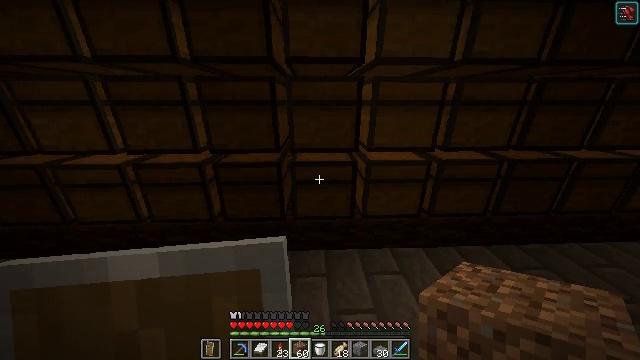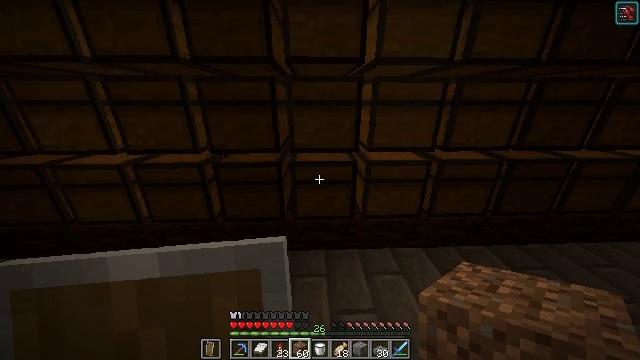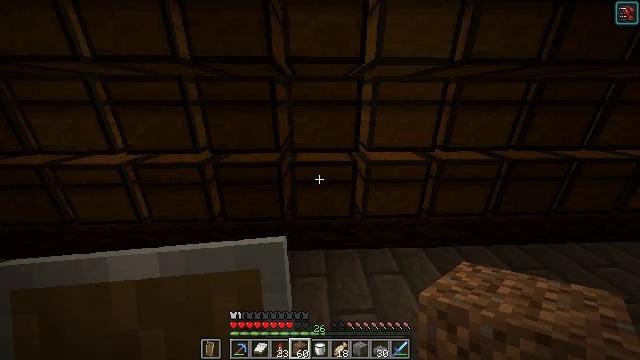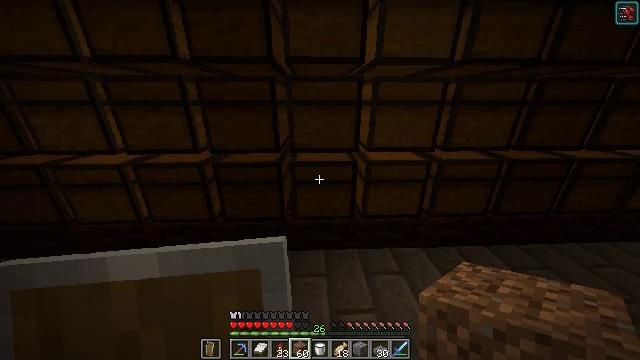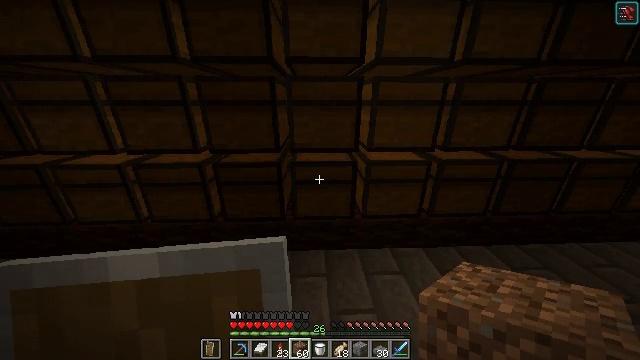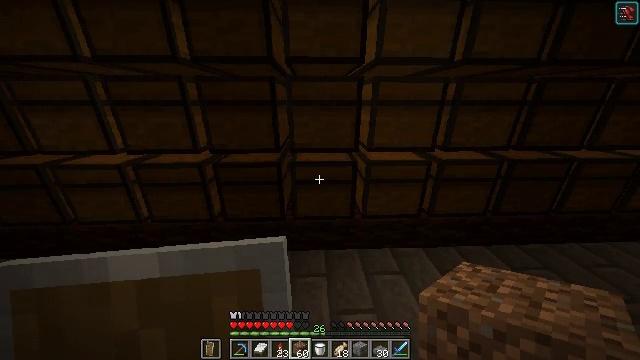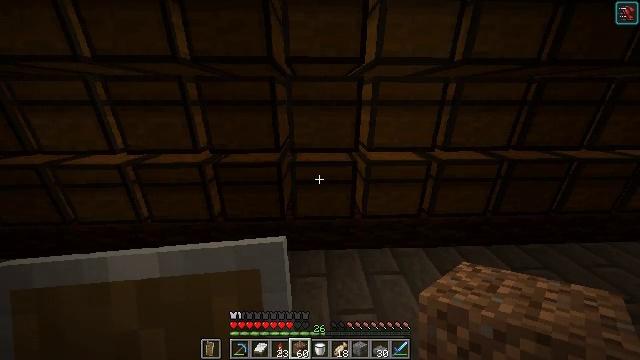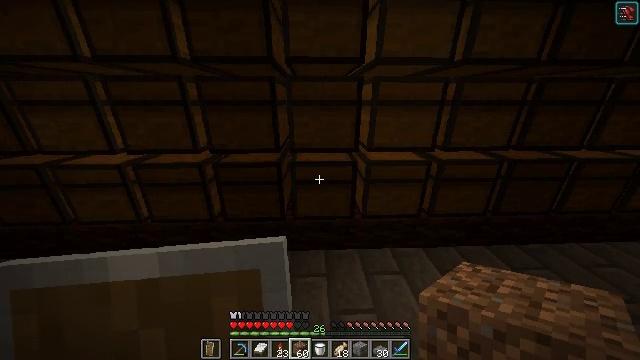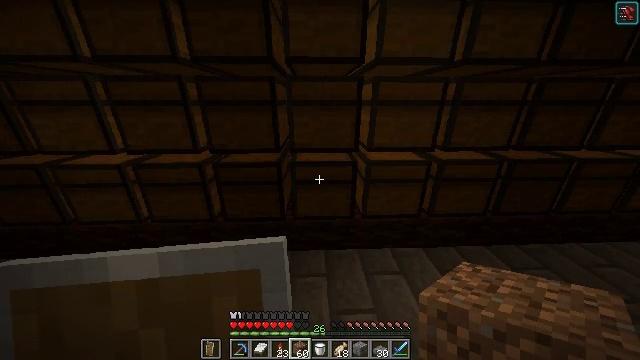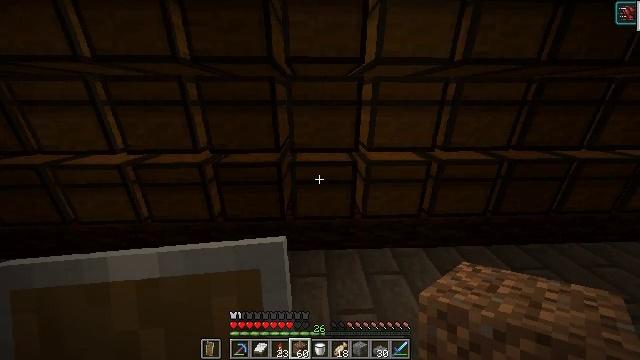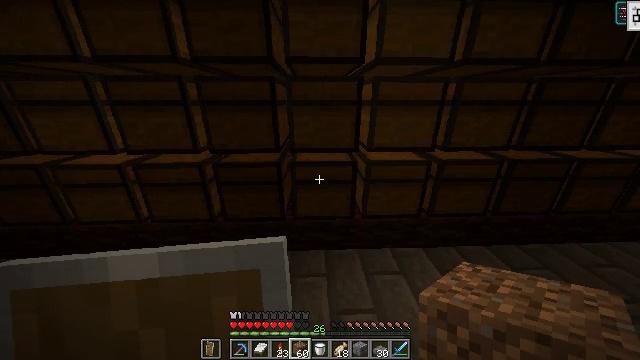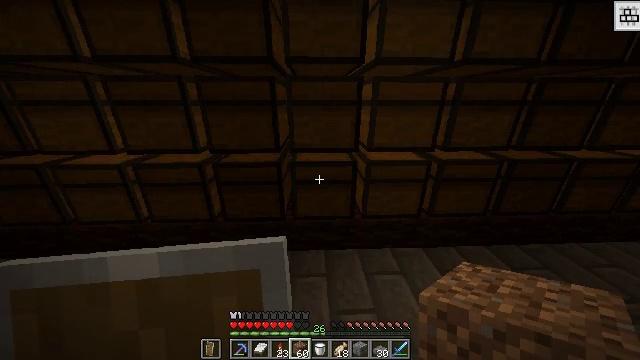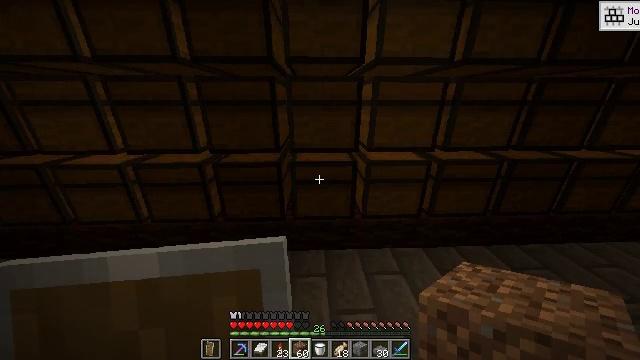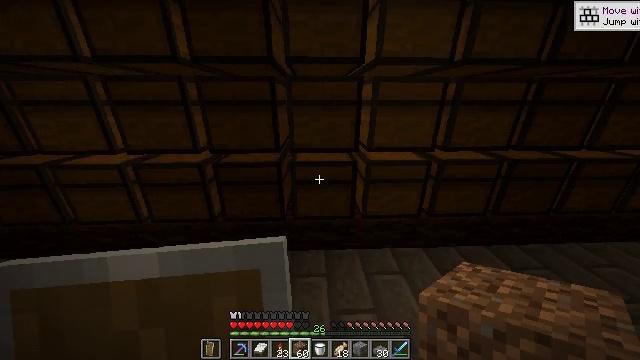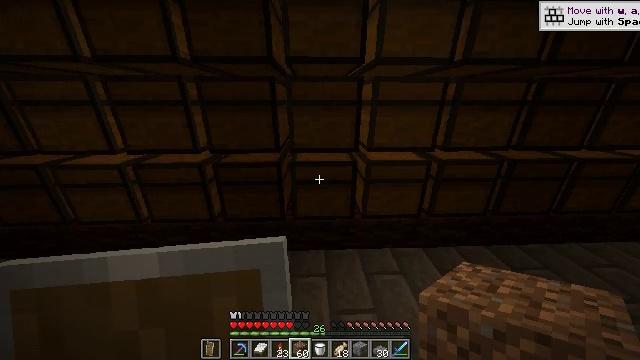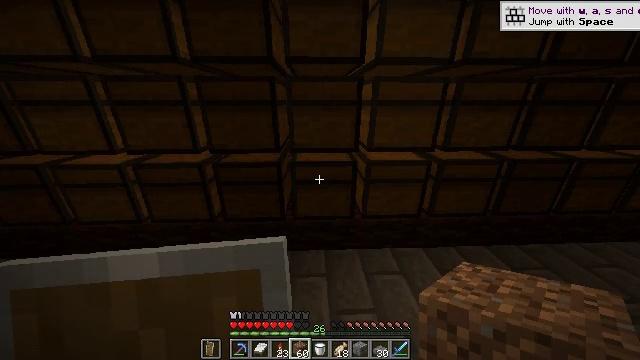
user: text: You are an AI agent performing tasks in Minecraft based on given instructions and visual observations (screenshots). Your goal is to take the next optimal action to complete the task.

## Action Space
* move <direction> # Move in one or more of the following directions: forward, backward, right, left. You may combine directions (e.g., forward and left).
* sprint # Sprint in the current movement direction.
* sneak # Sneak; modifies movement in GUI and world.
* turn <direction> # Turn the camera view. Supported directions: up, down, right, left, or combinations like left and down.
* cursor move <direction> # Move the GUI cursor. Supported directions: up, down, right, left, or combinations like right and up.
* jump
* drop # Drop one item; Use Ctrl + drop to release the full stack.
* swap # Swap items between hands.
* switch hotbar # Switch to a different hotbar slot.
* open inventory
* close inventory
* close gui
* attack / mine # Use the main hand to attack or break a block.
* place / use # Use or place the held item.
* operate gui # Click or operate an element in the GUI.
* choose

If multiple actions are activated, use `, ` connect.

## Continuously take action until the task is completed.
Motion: motion action
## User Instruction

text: Red dye helps to craft red concrete powder.
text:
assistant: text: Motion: attack / mine
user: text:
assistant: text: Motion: attack / mine
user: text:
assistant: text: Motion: attack / mine
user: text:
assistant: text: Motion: attack / mine
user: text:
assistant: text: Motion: attack / mine
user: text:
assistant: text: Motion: attack / mine
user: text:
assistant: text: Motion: attack / mine
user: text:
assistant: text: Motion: attack / mine
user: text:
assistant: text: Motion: attack / mine
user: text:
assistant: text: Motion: attack / mine
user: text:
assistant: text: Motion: attack / mine
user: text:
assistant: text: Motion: attack / mine
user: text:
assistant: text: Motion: attack / mine
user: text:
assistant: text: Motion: attack / mine
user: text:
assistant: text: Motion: attack / mine
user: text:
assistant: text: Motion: attack / mine
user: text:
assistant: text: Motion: attack / mine
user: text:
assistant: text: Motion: attack / mine
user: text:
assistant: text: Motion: attack / mine
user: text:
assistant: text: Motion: attack / mine
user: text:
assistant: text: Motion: attack / mine
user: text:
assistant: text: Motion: attack / mine
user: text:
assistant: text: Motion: attack / mine
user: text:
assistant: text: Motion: attack / mine
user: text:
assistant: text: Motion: attack / mine
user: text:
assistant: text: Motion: attack / mine
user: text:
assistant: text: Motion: attack / mine
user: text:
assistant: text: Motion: attack / mine
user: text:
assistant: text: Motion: attack / mine
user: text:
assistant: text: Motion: attack / mine